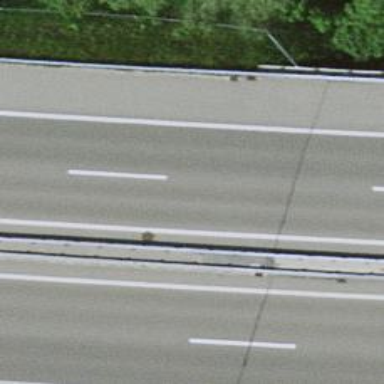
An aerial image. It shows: Motorway bridge with asphalt surface.